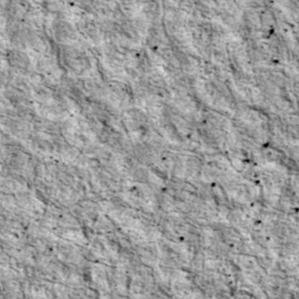
Label: non_frost